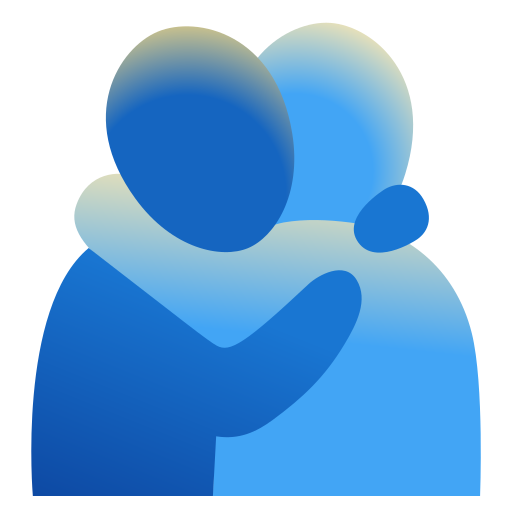
Emoji: 🫂